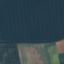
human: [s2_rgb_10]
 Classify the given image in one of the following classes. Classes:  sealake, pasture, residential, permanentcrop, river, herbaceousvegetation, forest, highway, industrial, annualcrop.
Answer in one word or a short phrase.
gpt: AnnualCrop